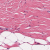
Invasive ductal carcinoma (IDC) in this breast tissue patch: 1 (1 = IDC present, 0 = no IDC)